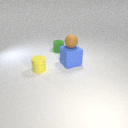
small green rubber cylinder to the right of small yellow rubber cylinder